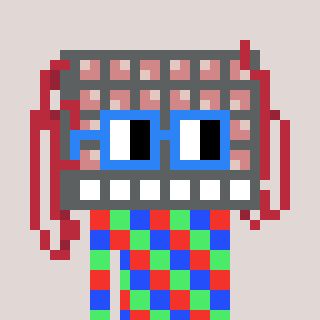
a pixel art character with square blue glasses, a turing-shaped head and a red-colored body on a warm background